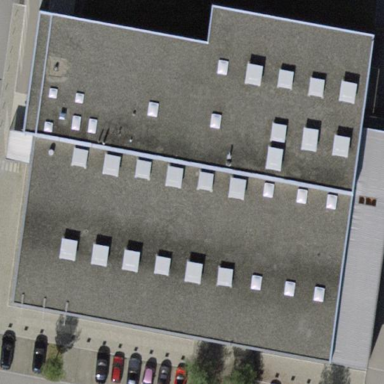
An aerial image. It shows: Office building.